Question: I am doing an SQL exercise, where the task is: Somehow I cannot manage to sort the name in ascending order. Does someone know how to solve it?
'''
SELCT first_name, last_name, ROUND(avg, 2) AS Leihgebuehr
FROM (
SELECT first_name, last_name, avg
FROM (
SELECT customer.first_name, customer.last_name,
AVG(payment.amount) AS avg
FROM payment
INNER JOIN customer ON payment.customer_id =
customer.customer_id
GROUP BY first_name, last_name
)
WHERE avg > 5
ORDER BY avg DESC, first_name ASC, last_name ASC
)
'''

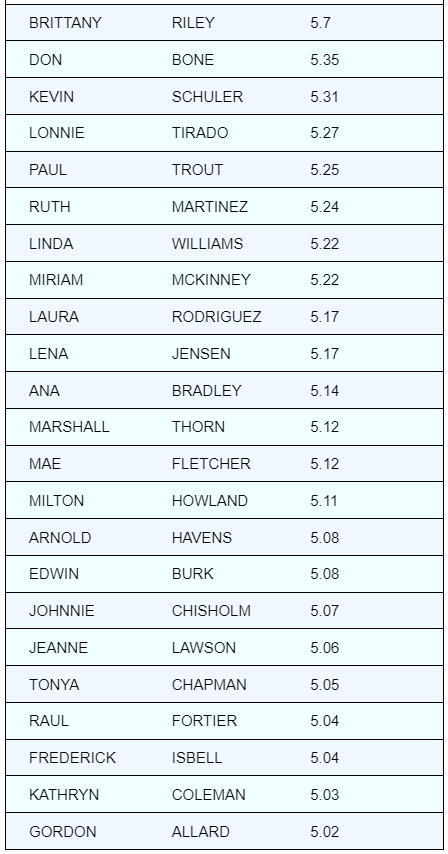
Answer: You query is mostly correct.
The issue is that you are sorting first on the -rounded 'AVG' which likely is almost unique, so while the results do not look sorted correctly, the secondary sort order never comes into play.
> To Prove this, add the un-rounded 'avg' into your existing output so you can see the raw values.
Instead change the 'ORDER BY' clause to sort the rounded value, not the raw value:
'''
SELECT first_name, last_name, ROUND(avg, 2) AS Leihgebuehr
FROM (
SELECT first_name, last_name, avg
FROM (
SELECT customer.first_name, customer.last_name,
AVG(payment.amount) AS avg
FROM payment
INNER JOIN customer ON payment.customer_id =
customer.customer_id
GROUP BY first_name, last_name
)
WHERE avg > 5
ORDER BY ROUND(avg, 2) DESC, first_name ASC, last_name ASC
)
'''
Perhaps it is simpler to round the aggregate value when it is calculated, in fact we can use the 'HAVING' clause to apply a filter condition on the result of the aggregate without having to use a sub query for a resultset this simple.
'''
SELECT
customer.first_name,
customer.last_name,
ROUND(AVG(payment.amount), 2) AS Leihgebuehr
FROM payment
INNER JOIN customer ON payment.customer_id = customer.customer_id
GROUP BY first_name, last_name
HAVING AVG(payment.amount) > 5
ORDER BY ROUND(AVG(payment.amount), 2) DESC, first_name ASC, last_name ASC
'''
We can actually futher simplify this, in most RDBMS it is valid to use the alias of column expressions in the 'ORDER BY' clause, in this way we don't accidentally get the formula expression wrong, or as the expression evolves we might forget to update the expression both in the column definition or in the 'ORDER BY'
'ORDER BY''WHERE''JOIN'
'''
SELECT
customer.first_name,
customer.last_name,
ROUND(AVG(payment.amount), 2) AS Leihgebuehr
FROM payment
INNER JOIN customer ON payment.customer_id = customer.customer_id
GROUP BY first_name, last_name
HAVING AVG(payment.amount) > 5
ORDER BY Leihgebuehr DESC, first_name ASC, last_name ASC
'''